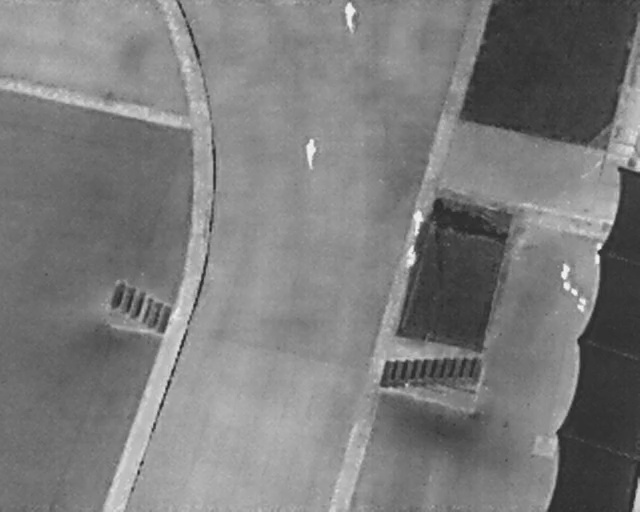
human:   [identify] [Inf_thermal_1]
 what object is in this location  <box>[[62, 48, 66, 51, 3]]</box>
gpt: <ref>1 medium person at the center</ref>

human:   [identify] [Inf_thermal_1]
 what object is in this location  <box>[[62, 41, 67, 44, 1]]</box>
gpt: <ref>1 large person at the center</ref>